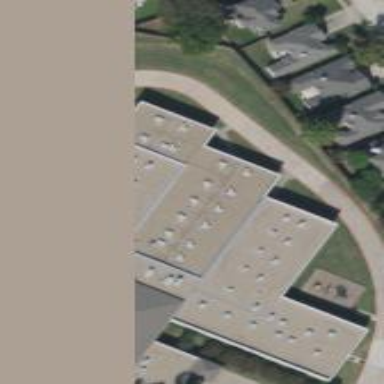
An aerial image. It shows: School building.